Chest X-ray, AP view. Patient: 66 years old, sex M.
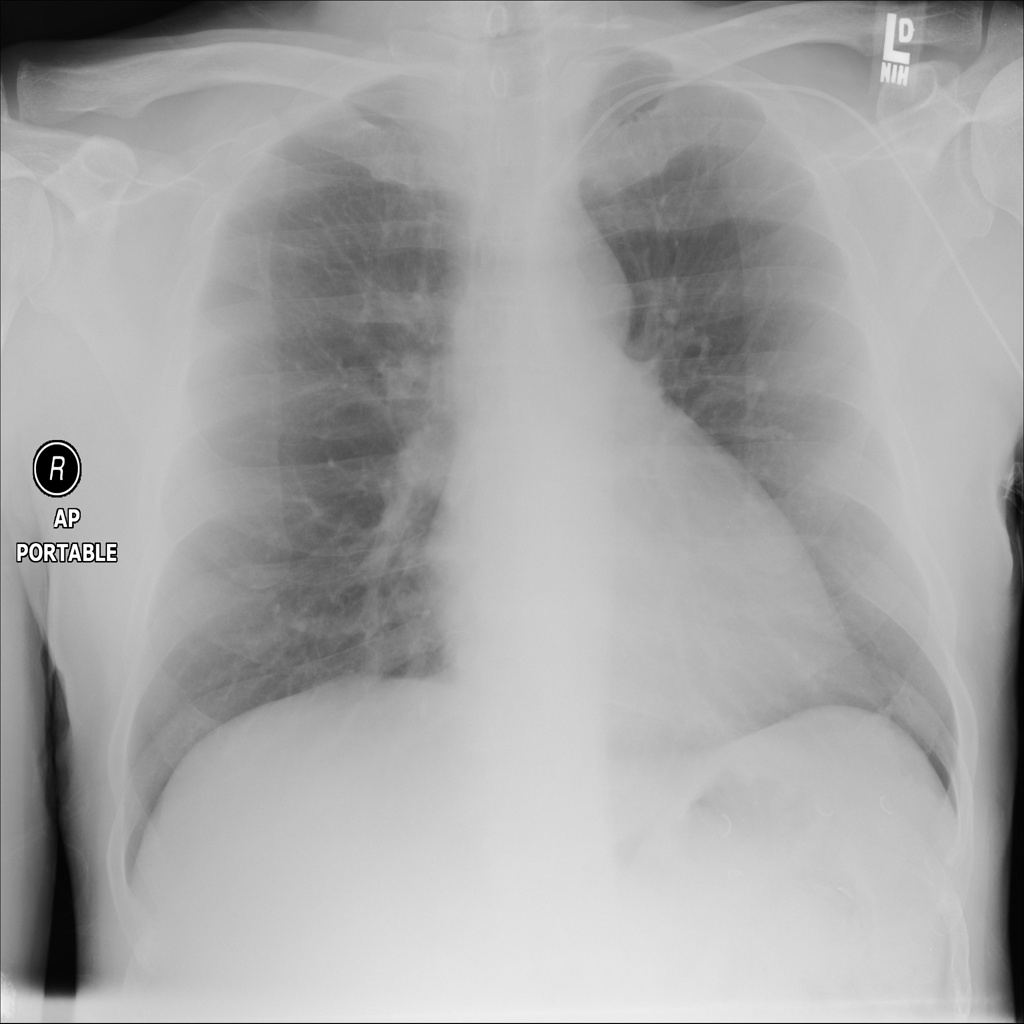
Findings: No Finding